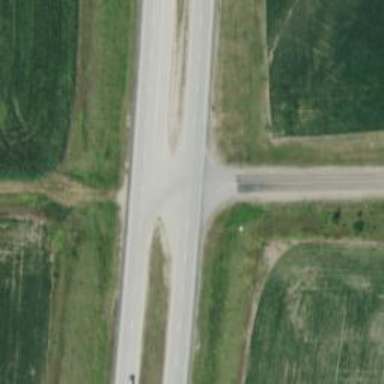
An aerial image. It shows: Secondary road with asphalt surface.